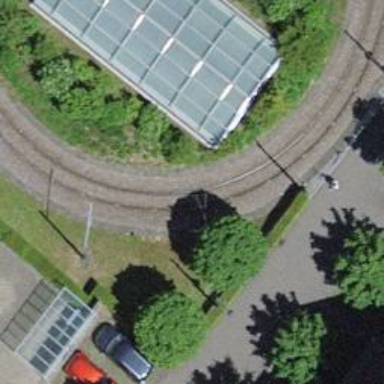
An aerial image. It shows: Tram railway siding with overhead electrified contact lines.